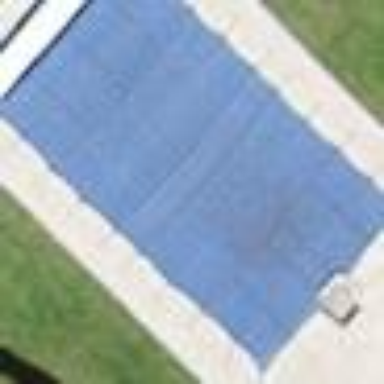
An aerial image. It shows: Swimming pool located in leisure land.